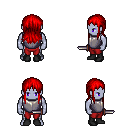
a pixel art fantasy rpg character, male body template, dark elf, purple skin, steel chest armor, red pants, red unkempt hairstyle, black shoes, dagger, four views (front, back, left, right), 2x2 character sprite sheet, small pixel art, hard edges, no anti-aliasing